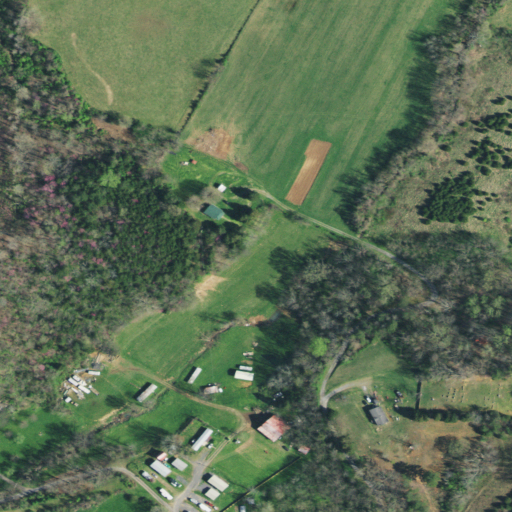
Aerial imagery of valley in Tennessee named Gander Hollow containing pasture, deciduous forest, evergreen forest, open development, mixed forest, and low intensity development